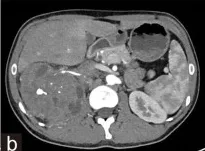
(B, C) The right kidney had a mixed density mass involving the right psoas major muscle and retroperitoneal space, with multiple small blood vessels passing through it.
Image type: radiology (ct)